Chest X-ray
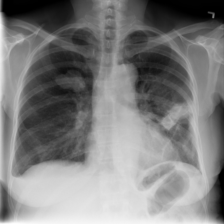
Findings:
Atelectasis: negative
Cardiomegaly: negative
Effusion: positive
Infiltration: negative
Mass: positive
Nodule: negative
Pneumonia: negative
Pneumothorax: positive
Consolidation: negative
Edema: negative
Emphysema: negative
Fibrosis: negative
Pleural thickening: negative
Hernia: negative